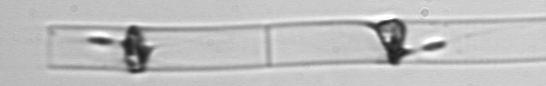
Label: Dactyliosolen_blavyanus